Interaction volume radius: 10 \u00c5
Interaction volume height: 15 \u00c5
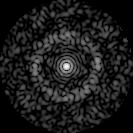
Disorder parameter: 0.8568